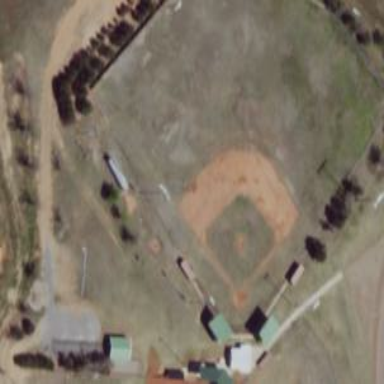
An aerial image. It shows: Baseball pitch for leisure and sports activities.